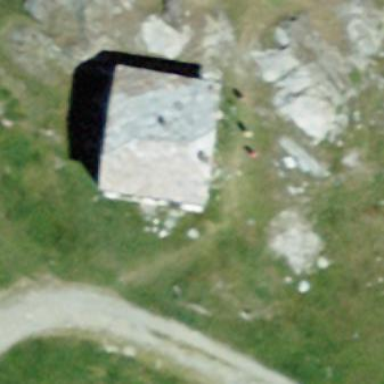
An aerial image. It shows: Hut.